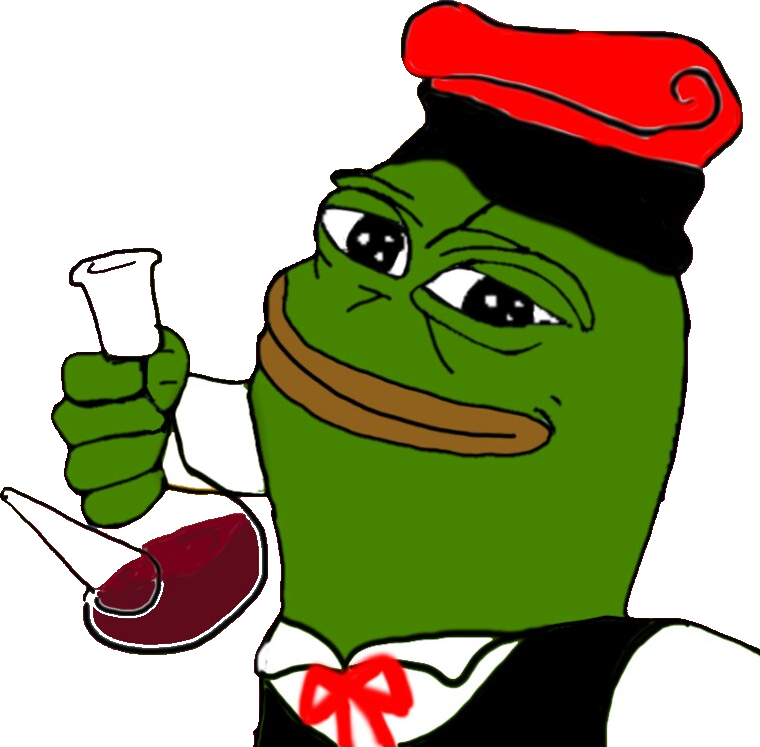
Label: 5_Pepe